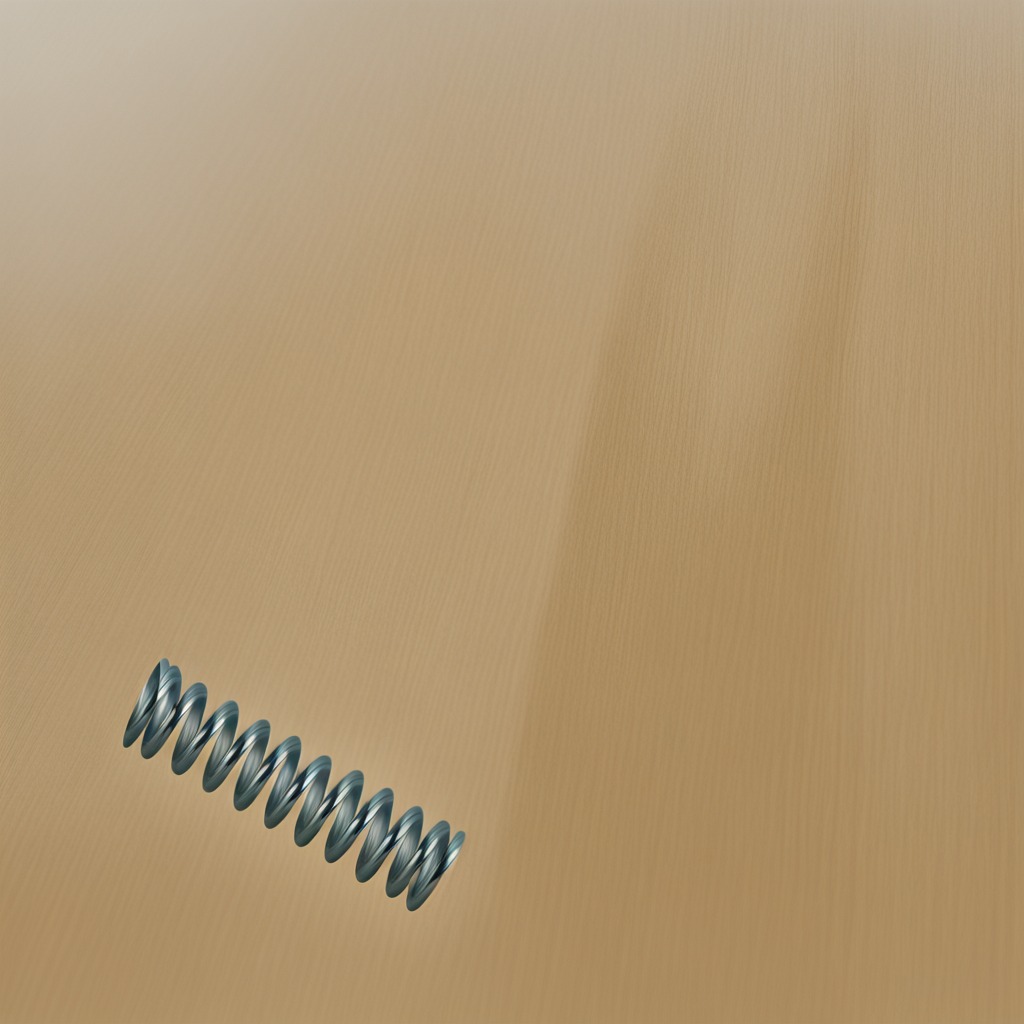
A coiled metal spring lies on the plywood surface in a paint workshop lit by afternoon window light.